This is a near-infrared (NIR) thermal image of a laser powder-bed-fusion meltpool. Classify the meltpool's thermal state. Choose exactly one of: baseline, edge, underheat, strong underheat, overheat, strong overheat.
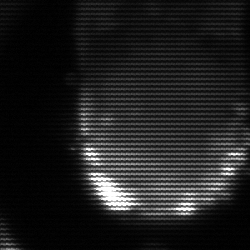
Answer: baseline